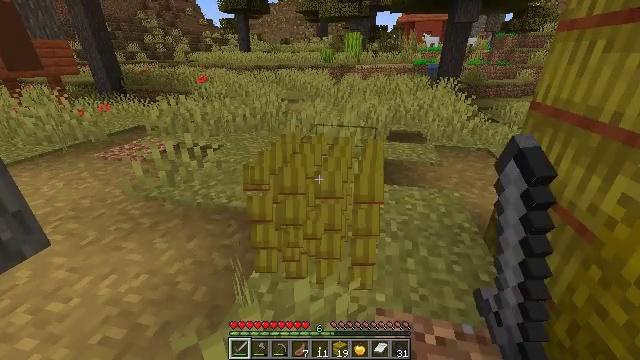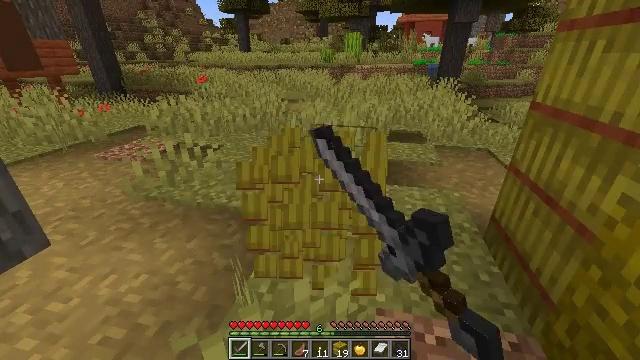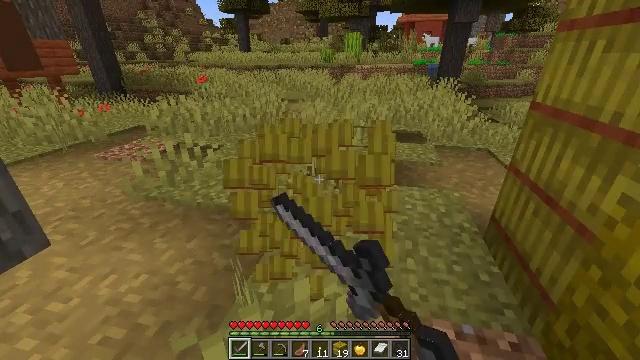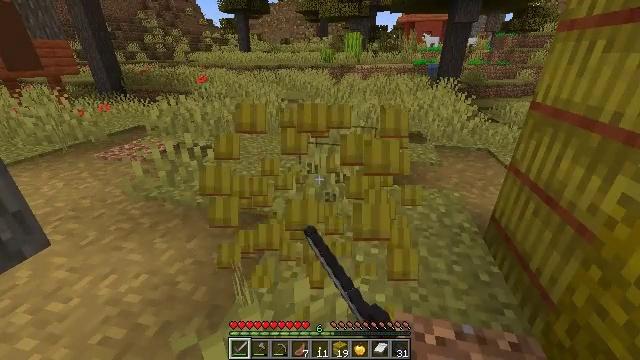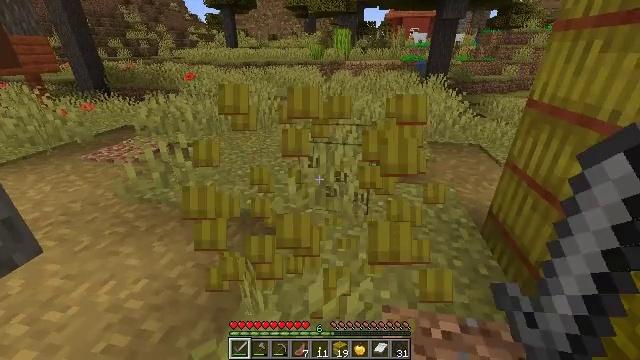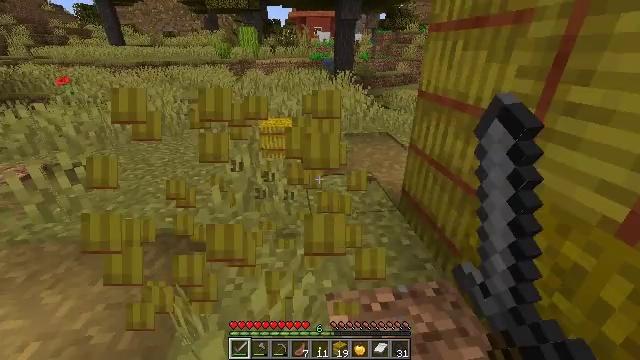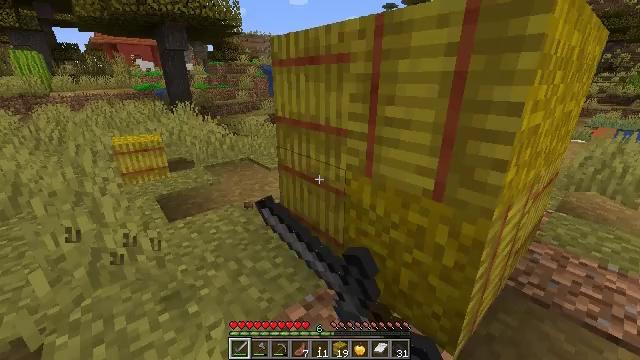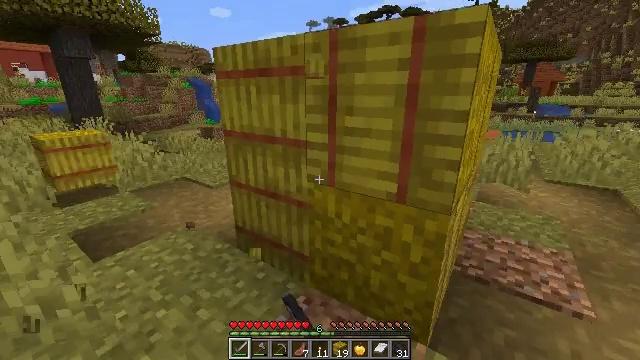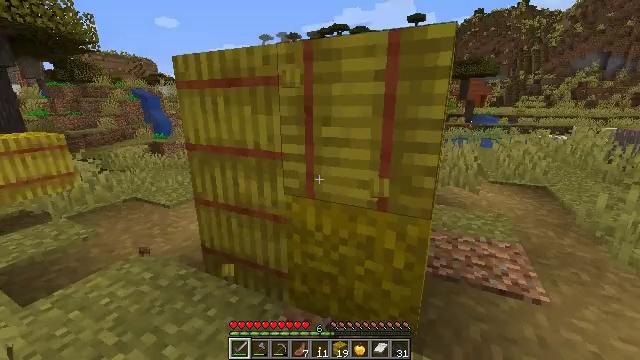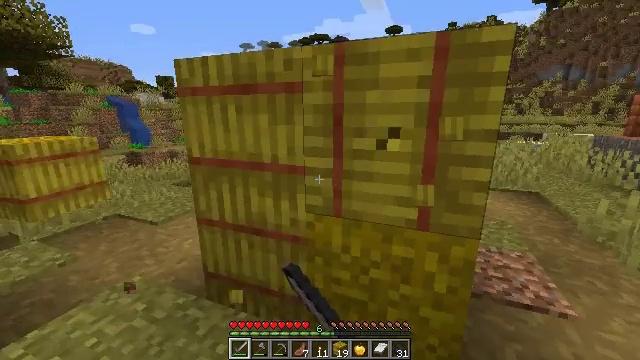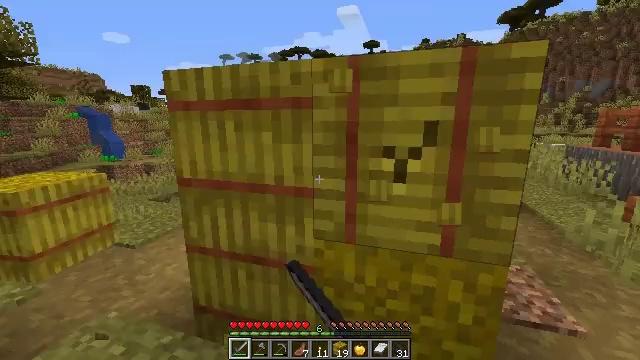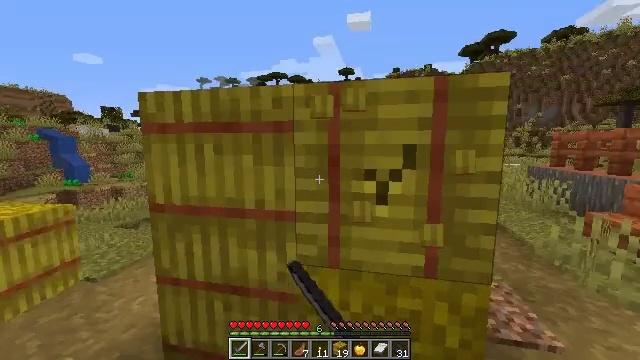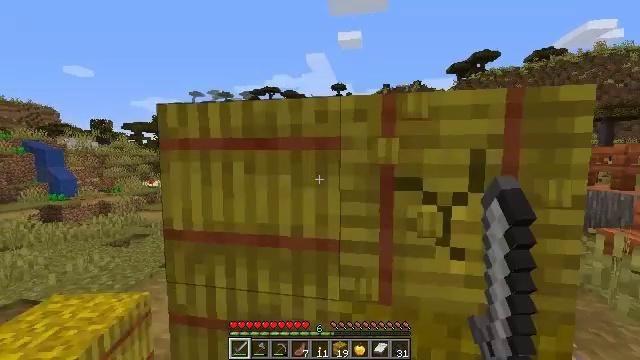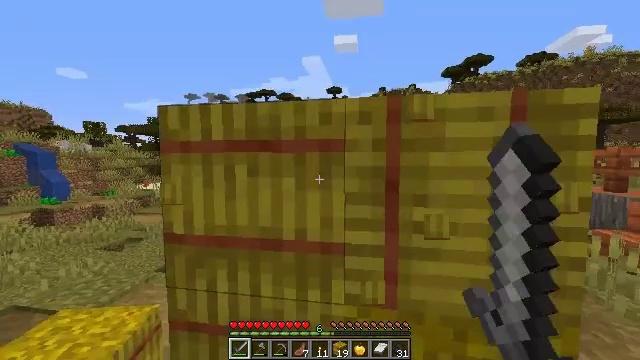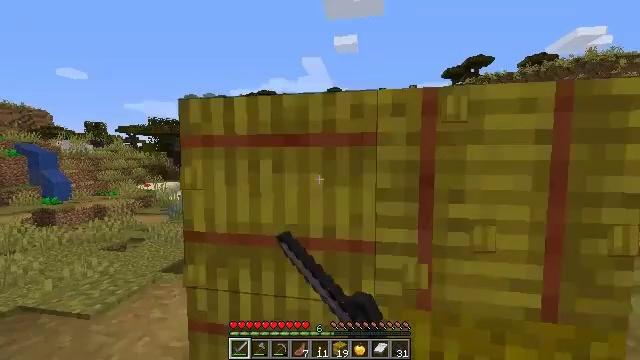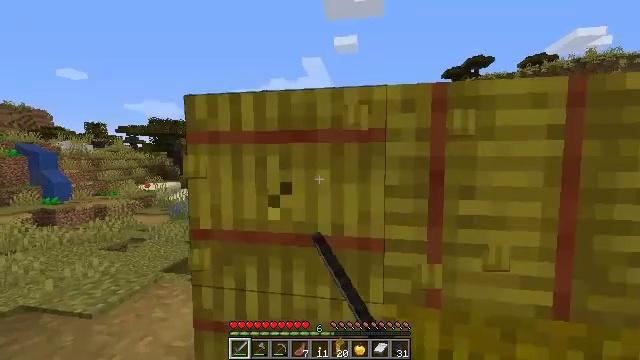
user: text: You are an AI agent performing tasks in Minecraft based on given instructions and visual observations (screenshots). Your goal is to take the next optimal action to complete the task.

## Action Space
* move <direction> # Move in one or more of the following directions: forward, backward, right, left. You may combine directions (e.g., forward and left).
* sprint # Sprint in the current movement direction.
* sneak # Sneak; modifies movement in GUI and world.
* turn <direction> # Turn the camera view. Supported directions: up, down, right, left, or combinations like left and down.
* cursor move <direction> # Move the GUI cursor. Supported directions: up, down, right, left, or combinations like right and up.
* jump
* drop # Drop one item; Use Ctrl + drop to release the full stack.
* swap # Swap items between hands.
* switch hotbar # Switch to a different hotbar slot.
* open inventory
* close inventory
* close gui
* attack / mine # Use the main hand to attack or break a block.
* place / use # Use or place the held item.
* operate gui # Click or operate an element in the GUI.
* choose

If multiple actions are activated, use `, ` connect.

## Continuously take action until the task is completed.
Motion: motion action
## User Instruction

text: Collect a hay block for crafting.
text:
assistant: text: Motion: attack / mine
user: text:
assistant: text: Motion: attack / mine
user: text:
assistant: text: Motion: attack / mine
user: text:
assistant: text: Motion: move left, turn right, attack / mine
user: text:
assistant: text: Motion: move left, turn right, attack / mine
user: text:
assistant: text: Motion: move forward and move left, turn right and up, attack / mine
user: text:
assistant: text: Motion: move forward and move left, turn right and up, attack / mine
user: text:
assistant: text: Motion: move forward and move left, turn right and up, attack / mine
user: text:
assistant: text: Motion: move forward and move left, turn right and up, attack / mine
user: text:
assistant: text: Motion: move forward and move left, turn right and up, attack / mine
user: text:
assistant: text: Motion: move forward and move left, turn right and up, attack / mine
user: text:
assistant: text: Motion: move left, turn right and up, attack / mine
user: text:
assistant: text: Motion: attack / mine
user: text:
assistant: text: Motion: attack / mine
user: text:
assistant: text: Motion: attack / mine
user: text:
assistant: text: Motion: attack / mine
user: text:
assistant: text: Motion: attack / mine
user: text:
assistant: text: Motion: attack / mine
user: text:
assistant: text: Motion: attack / mine
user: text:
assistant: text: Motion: attack / mine
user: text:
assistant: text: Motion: attack / mine
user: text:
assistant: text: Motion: attack / mine
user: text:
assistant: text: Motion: attack / mine
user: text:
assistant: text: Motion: attack / mine
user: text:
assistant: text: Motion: attack / mine
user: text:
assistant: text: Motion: attack / mine
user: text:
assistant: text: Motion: attack / mine
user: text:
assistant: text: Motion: attack / mine
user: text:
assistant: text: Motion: move back, attack / mine
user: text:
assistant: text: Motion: move back, attack / mine